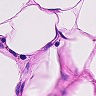
Metastatic tissue present: no